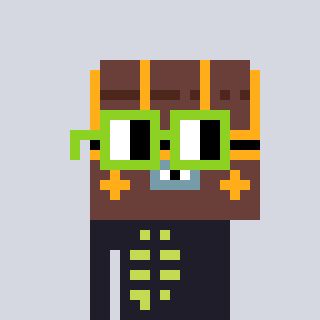
a pixel art character with square light green glasses, a treasure chest-shaped head and a grayscale-colored body on a cool background